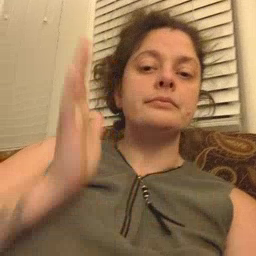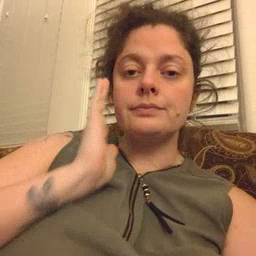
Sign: bed